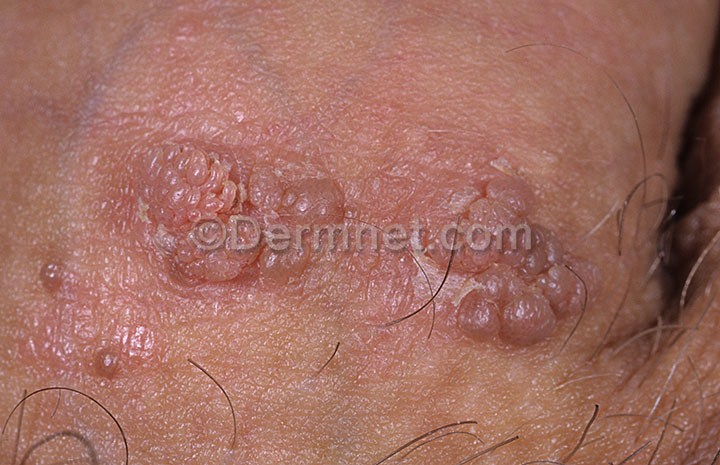
Disease: Herpes HPV and other STDs Photos